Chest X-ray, AP view. Patient: 48 years old, sex M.
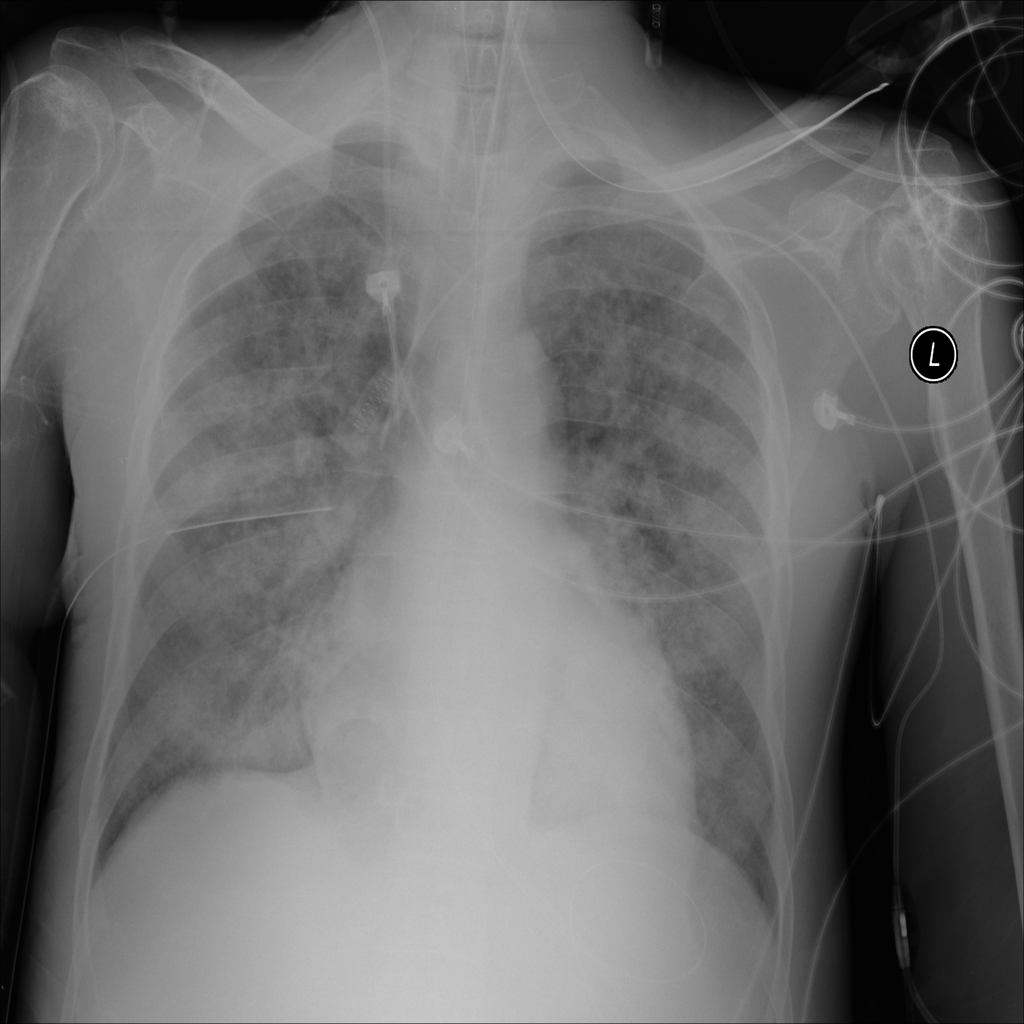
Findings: Cardiomegaly, Edema, Effusion, Pneumonia